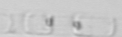
Label: Skeletonema